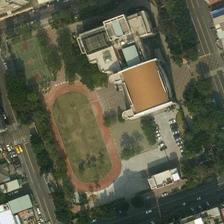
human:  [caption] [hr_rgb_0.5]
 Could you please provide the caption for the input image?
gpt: some buildings and some green trees are around a playground and a basketball field .

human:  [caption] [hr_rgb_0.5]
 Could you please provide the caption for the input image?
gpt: a playground with a basketball field next to it surrounded by green trees is next to a large building .

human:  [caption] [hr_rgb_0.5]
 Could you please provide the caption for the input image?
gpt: the ssmall exercise yard includes a football pitch and a basketball court, which mainly serves for the surrounding residents .

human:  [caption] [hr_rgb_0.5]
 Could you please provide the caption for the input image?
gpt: a playground with a basketball field next to it is surrounded by many green plants and buildings .

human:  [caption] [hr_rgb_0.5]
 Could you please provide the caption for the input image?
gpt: a playground with a basketball field next to it is surrounded by many green plants and buildings .